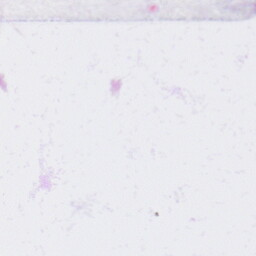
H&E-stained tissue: Lung